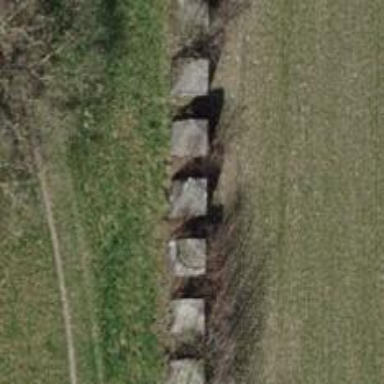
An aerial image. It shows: Block barrier.